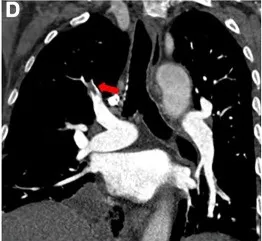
(D-F) Computed tomography pulmonary angiography scan. The main findings revealed the presence of thrombi in the right upper lobe, right lower lobe, and left lower lobe.
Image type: radiology (ct)